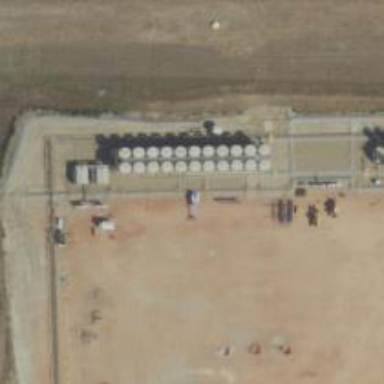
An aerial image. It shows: Storage tank that is man-made.